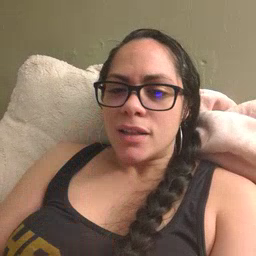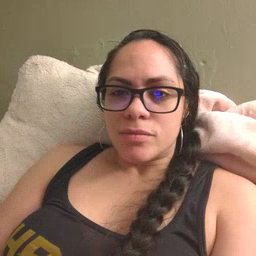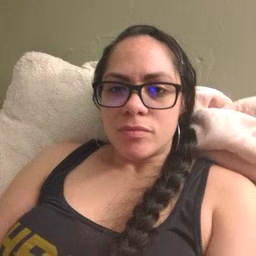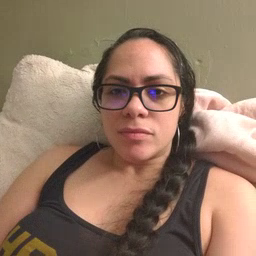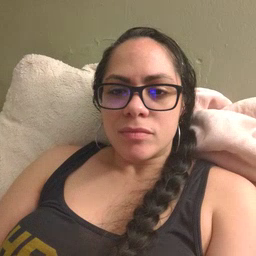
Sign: snack